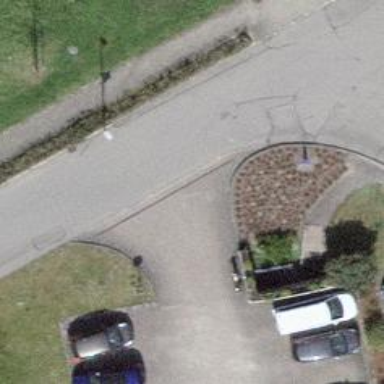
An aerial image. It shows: Road serving as parking aisle.